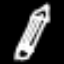
Label: pencil